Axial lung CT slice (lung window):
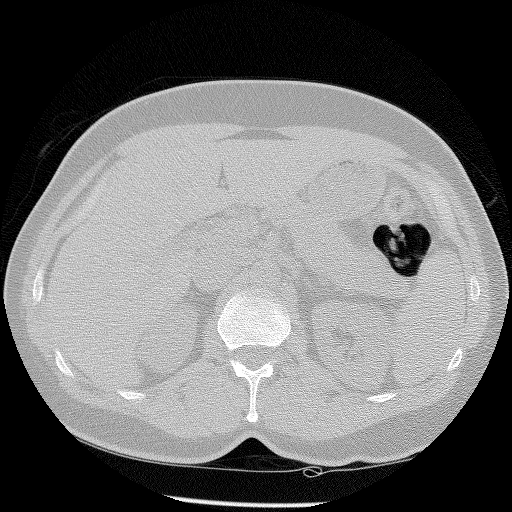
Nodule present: no